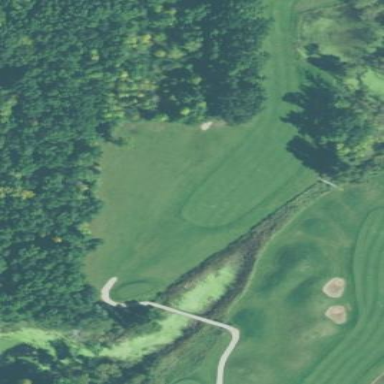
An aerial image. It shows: Water hazard on golf course.